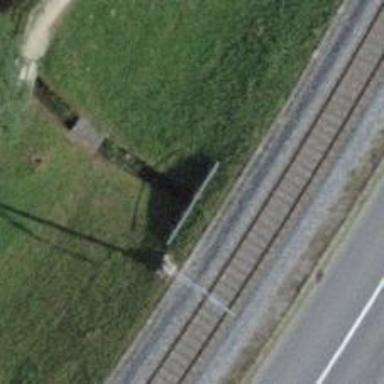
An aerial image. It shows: There is tunnel.